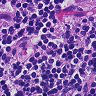
Metastatic tissue present: yes